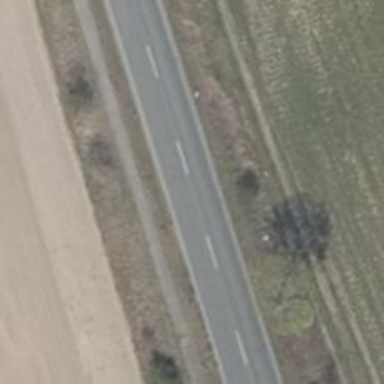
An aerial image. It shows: Unclassified road with asphalt surface.